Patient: sex M, age 80
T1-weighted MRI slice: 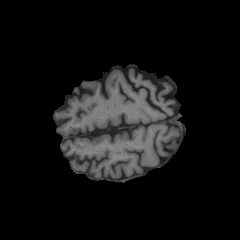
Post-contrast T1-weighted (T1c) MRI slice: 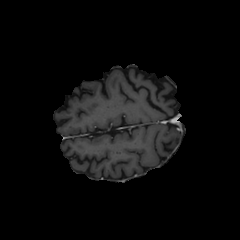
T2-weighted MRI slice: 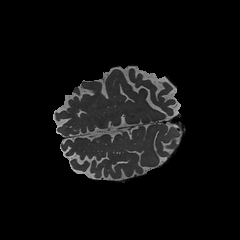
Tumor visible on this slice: no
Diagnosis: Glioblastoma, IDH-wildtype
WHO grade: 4